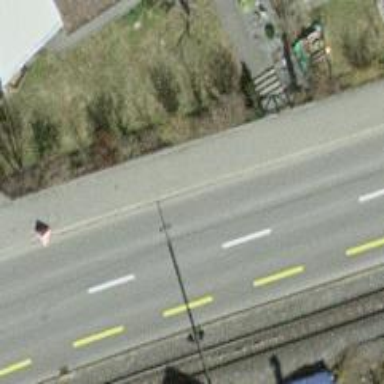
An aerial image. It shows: Secondary road with asphalt surface. There is designated lane for cyclists on the left side.